Question: I'm misunderstanding something obvious with inheritance. I've created a sample console app that has a few interfaces and classes which inherit from each other.
Using a factory, I'm trying to retrieve the appropriate service based on a given key. But the compiler is saying that it cannot add the concrete classes to the generic dictionary i'm asking it to.
Here's is what I'm trying to do:
'Search'
'''
class Program
{
static void Main(string[] args)
{
var animalFactory = new AnimalFactory();
// Search for some fishes.
var fishService = animalFactory.GetAnimalService("fish");
var fishes = fishService.SearchForAnimals(new FishSearchOptions {ScalesType = "shiny green"});
// Search for meows.
var catService = animalFactory.GetAnimalService("cat");
var kittyCats = catService.SearchForAnimals(new MamalSearchOptions {HairColour = "golden"});
}
}
'''
So far so good? Take note, that each service can accept it's own specific search class, as an input parameter. eg. a 'MamalService' can only accept a 'MamalSearchOptions' class.
Here is the Factory...
'''
public class AnimalFactory
{
private IDictionary<string, IAnimalService<IAnimal, IAnimalSearchOptions>> _animals;
public AnimalFactory()
{
_animals = new Dictionary<string, IAnimalService<IAnimal, IAnimalSearchOptions>>
{
{"Cat", new MamalService() },
{"Dog", new MamalService() },
{"GoldFish", new FishService() }
};
}
public IAnimalService<IAnimal, IAnimalSearchOptions> GetAnimalService(string name)
{
if (string.IsNullOrEmpty(name))
{
throw new ArgumentNullException("name");
}
return _animals[name];
}
}
'''
and here's the error message:

It doesn't like how i'm trying to insert the services into the (generic?) dictionary.
Now, what do the other classes and interfaces look like? Instead of spamming this thread, they can be <URL>. <-- Full 100% repo.
Can someone explain what I've done wrong and suggest what I need to do properly? I always thought that superclasses can always be inserted into a generic collection if they inherit from the generic collection's Type.
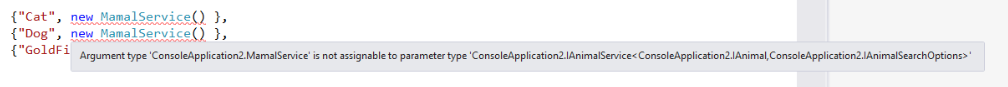
Answer: This will only work if 'IAnimalService' is (e. g. declared as 'IAnimalService<out TAnimal, out TSearchOptions>').
Unfortunately, based on your factory interface, this doesn't seem like it will work. For example, you have:
'''
public class MamalService : IAnimalService<MamalItem, MamalSearchOptions>
{
public SearchResult<MamalItem> SearchForAnimals(MamalSearchOptions searchOptions)
{
throw new NotImplementedException();
}
}
public class FishService : IAnimalService<Fish, FishSearchOptions>
{
public SearchResult<Fish> SearchForAnimals(FishSearchOptions searchOptions)
{
throw new NotImplementedException();
}
}
'''
If the compiler allowed your code, the following could happen:
'''
var dict = new Dictionary<string, IAnimalService<IAnimal, IAnimalSearchOptions>> {
{ "Dog", new MammalService() }
};
IAnimalService<IAnimal, IAnimalSearchOptions> service = dict["Dog"];
// this would be legal given the type of service, but would clearly not
// be correct for MammalService:
IAnimal animal = service.SearchForAnimals(new FishSearchOptions());
'''
In order to get this design to work, you might consider having 'IAnimalService' take in just an 'IAnimalSearchOptions' as its argument rather than a generic parameter. Then you could mark TAnimal as an out parameter and you'd be covariant. Of course, you'd also loose type-safety because your 'MammalService' would have to cast the input 'IAnimalSearchOptions' to 'MammalSearchOptions'.
Another common solution is to have 2 versions of the interface, one generic and one not (like IEnumerable and IEnumerable) the non-generic version gives up some type-safety but is more useful in cases like the one you show above:
'''
interface IAnimalService { IAnimal SearchForAnimals(IAnimalSearchOptions opts); }
interface IAnimalService<out TAnimal, in TOptions> : IAnimalService
where TAnimal : IAnimal
where TOptions : IAnimalSearchOptions {
TAnimal SearchForAnimals(TOptions opts);
}
class MammalService : IAnimalService<Mammal, MammalSearchOptions>
{
Mammal SearchForAnimals(MammalSearchOptions opts) { ... }
IAnimal IAnimalService.SearchForAnimals(IAnimalSearchOptions opts)
{
return this.SearchForAnimals((MammalSearchOptions)opts);
}
}
'''
....
'''
var dict = new Dictionary<string, IAnimalService> { "Dog", new MammalService() };
'''